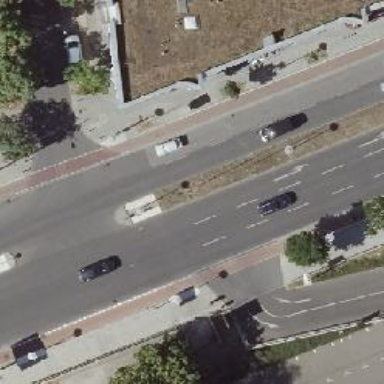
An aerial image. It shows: Unmarked crossing on asphalt footway.